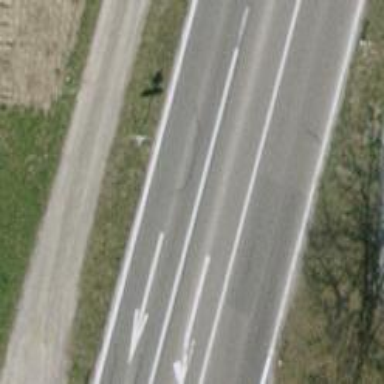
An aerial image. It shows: Secondary road with concrete surface.